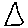
Label: triangle